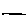
Label: line